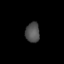
Tissue: skin
Cell type: Epithelial cells
Senescence score: 0.1882
Nuclear area (px): 278
Mean DAPI intensity: 80.964